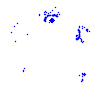
Particle: pion